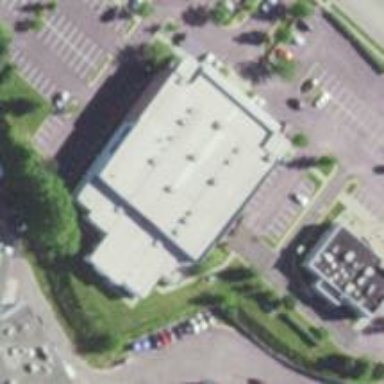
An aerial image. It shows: Fitness centre on leisure land.